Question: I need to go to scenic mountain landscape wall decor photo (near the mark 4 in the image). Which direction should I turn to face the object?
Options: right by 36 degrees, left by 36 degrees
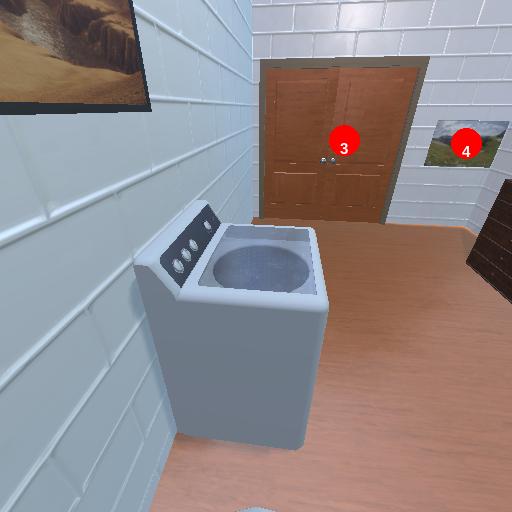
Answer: right by 36 degrees